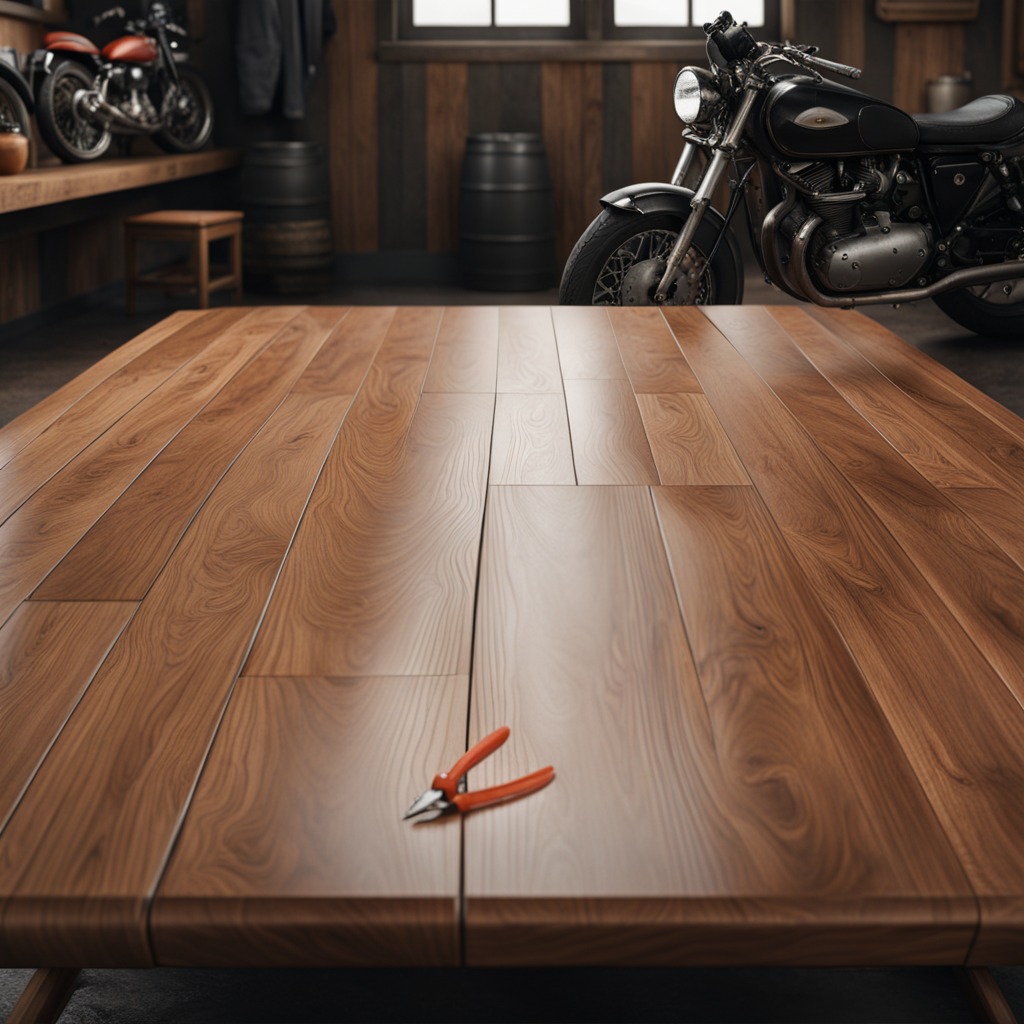
A plier is lying on the wooden table.